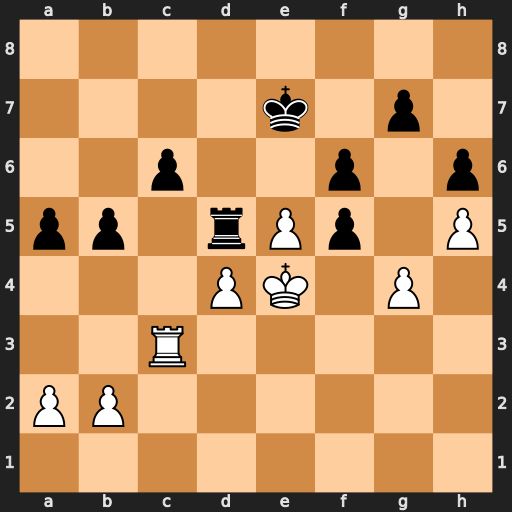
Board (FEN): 8/4k1p1/2p2p1p/pp1rPp1P/3PK1P1/2R5/PP6/8
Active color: w
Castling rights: -
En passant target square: -
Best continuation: gxf5 fxe5 dxe5